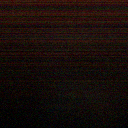
Screen state: off